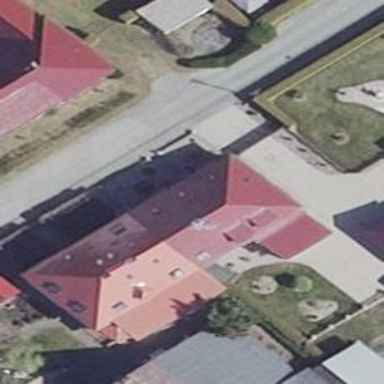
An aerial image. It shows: Semidetached house with hipped roof.